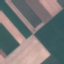
Land use / land cover class: AnnualCrop